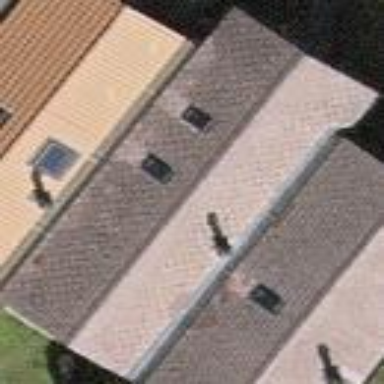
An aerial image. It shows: Gabled roof house.